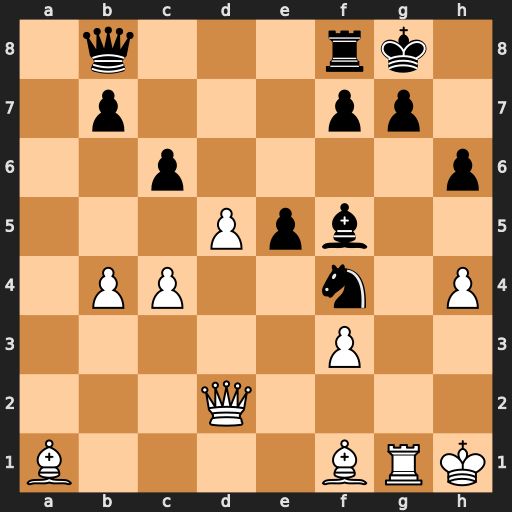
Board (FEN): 1q3rk1/1p3pp1/2p4p/3Ppb2/1PP2n1P/5P2/3Q4/B4BRK
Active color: w
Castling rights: -
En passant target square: -
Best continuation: Qxf4 exf4 Rxg7+ Kh8 Rxf7+ Kg8 Rg7+